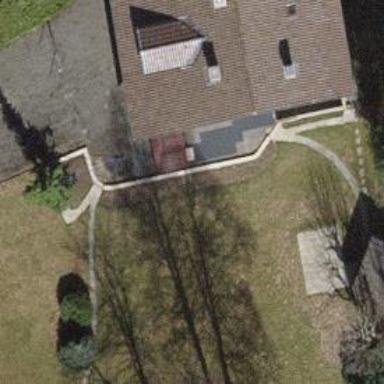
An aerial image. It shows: Residential garden.